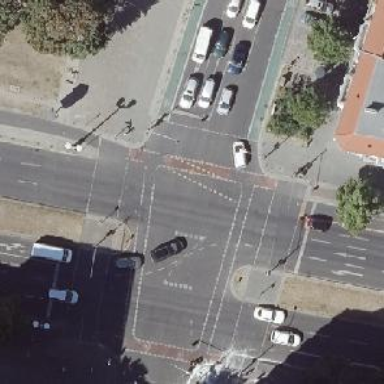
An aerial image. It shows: Tertiary road with asphalt surface. It has separate sidewalks on both sides and dedicated lanes for cyclists on both sides as well.